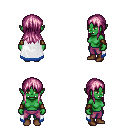
a pixel art fantasy rpg character, female body template, orc, green skin, white trimmed cape, magenta pants, pink unkempt hairstyle, leather bracers, brown shoes, four views (front, back, left, right), 2x2 character sprite sheet, small pixel art, hard edges, no anti-aliasing